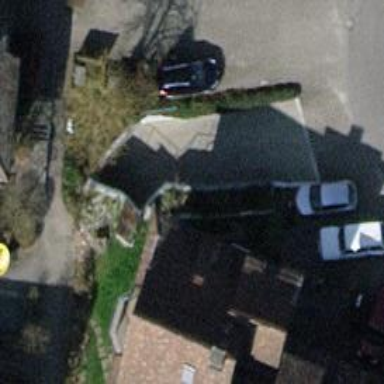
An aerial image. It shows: Parking entrance.